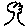
Label: tree